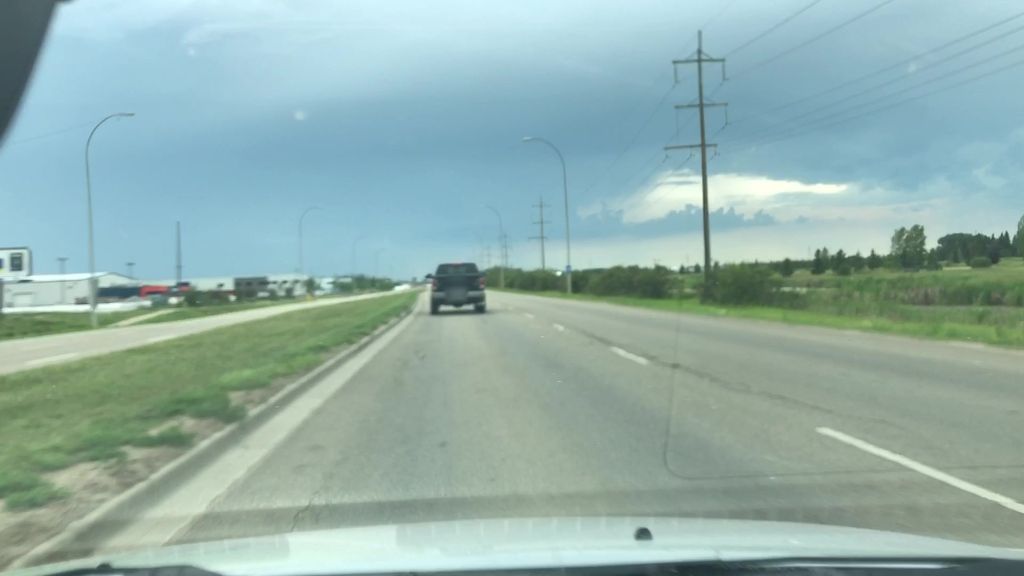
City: edmonton